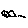
Label: fish